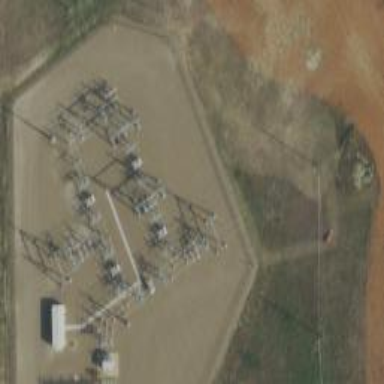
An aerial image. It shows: Switch for power supply.